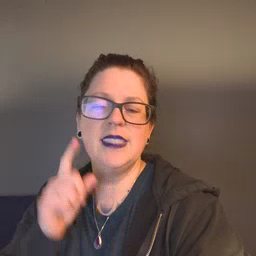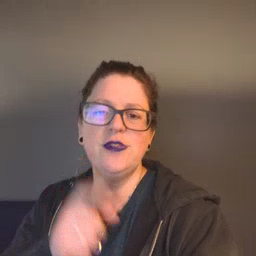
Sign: hear